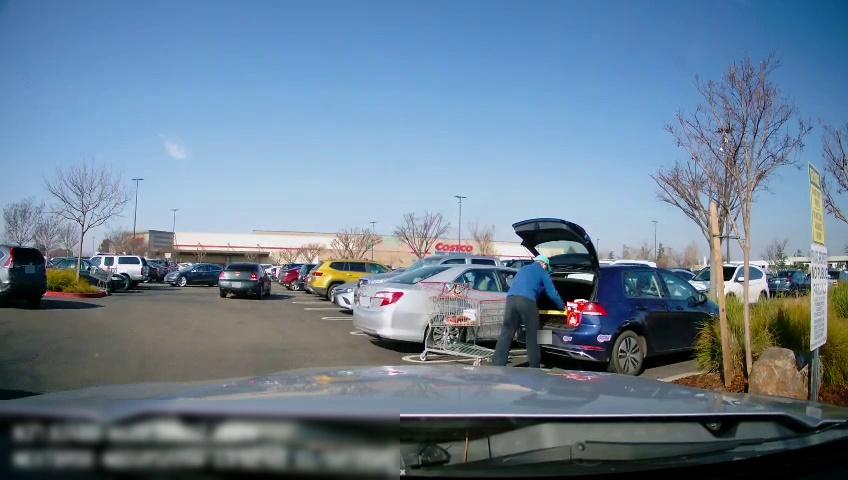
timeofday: Day
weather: Sunny
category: Drivable Space
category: Vehicles | Car
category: Vehicles | SUV
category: Vehicles | Car
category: Vehicles | Car
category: Vehicles | SUV
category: Vehicles | Car
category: Vehicles | Car
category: Vehicles | Car
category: Vehicles | Van
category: Vehicles | Truck
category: Vehicles | Car
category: Vehicles | SUV
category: Vehicles | SUV
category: Vehicles | Car
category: Vehicles | Car
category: Pedestrians
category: Vehicles | SUV
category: Vehicles | Truck
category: Traffic | Signs
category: Traffic | Signs